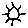
Label: sun